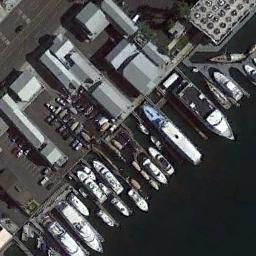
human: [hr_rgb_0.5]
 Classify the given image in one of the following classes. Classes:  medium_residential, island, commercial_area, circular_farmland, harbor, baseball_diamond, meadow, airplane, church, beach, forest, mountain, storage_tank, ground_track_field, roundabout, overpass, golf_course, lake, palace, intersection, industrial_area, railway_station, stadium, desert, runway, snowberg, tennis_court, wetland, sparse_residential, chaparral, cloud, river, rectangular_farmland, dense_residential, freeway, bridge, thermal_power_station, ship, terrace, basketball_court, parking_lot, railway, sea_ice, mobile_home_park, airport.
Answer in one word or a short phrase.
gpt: harbor